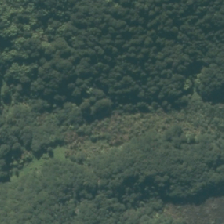
Land cover: manuka_kanuka